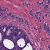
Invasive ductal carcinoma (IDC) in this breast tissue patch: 1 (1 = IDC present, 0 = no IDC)